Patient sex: M
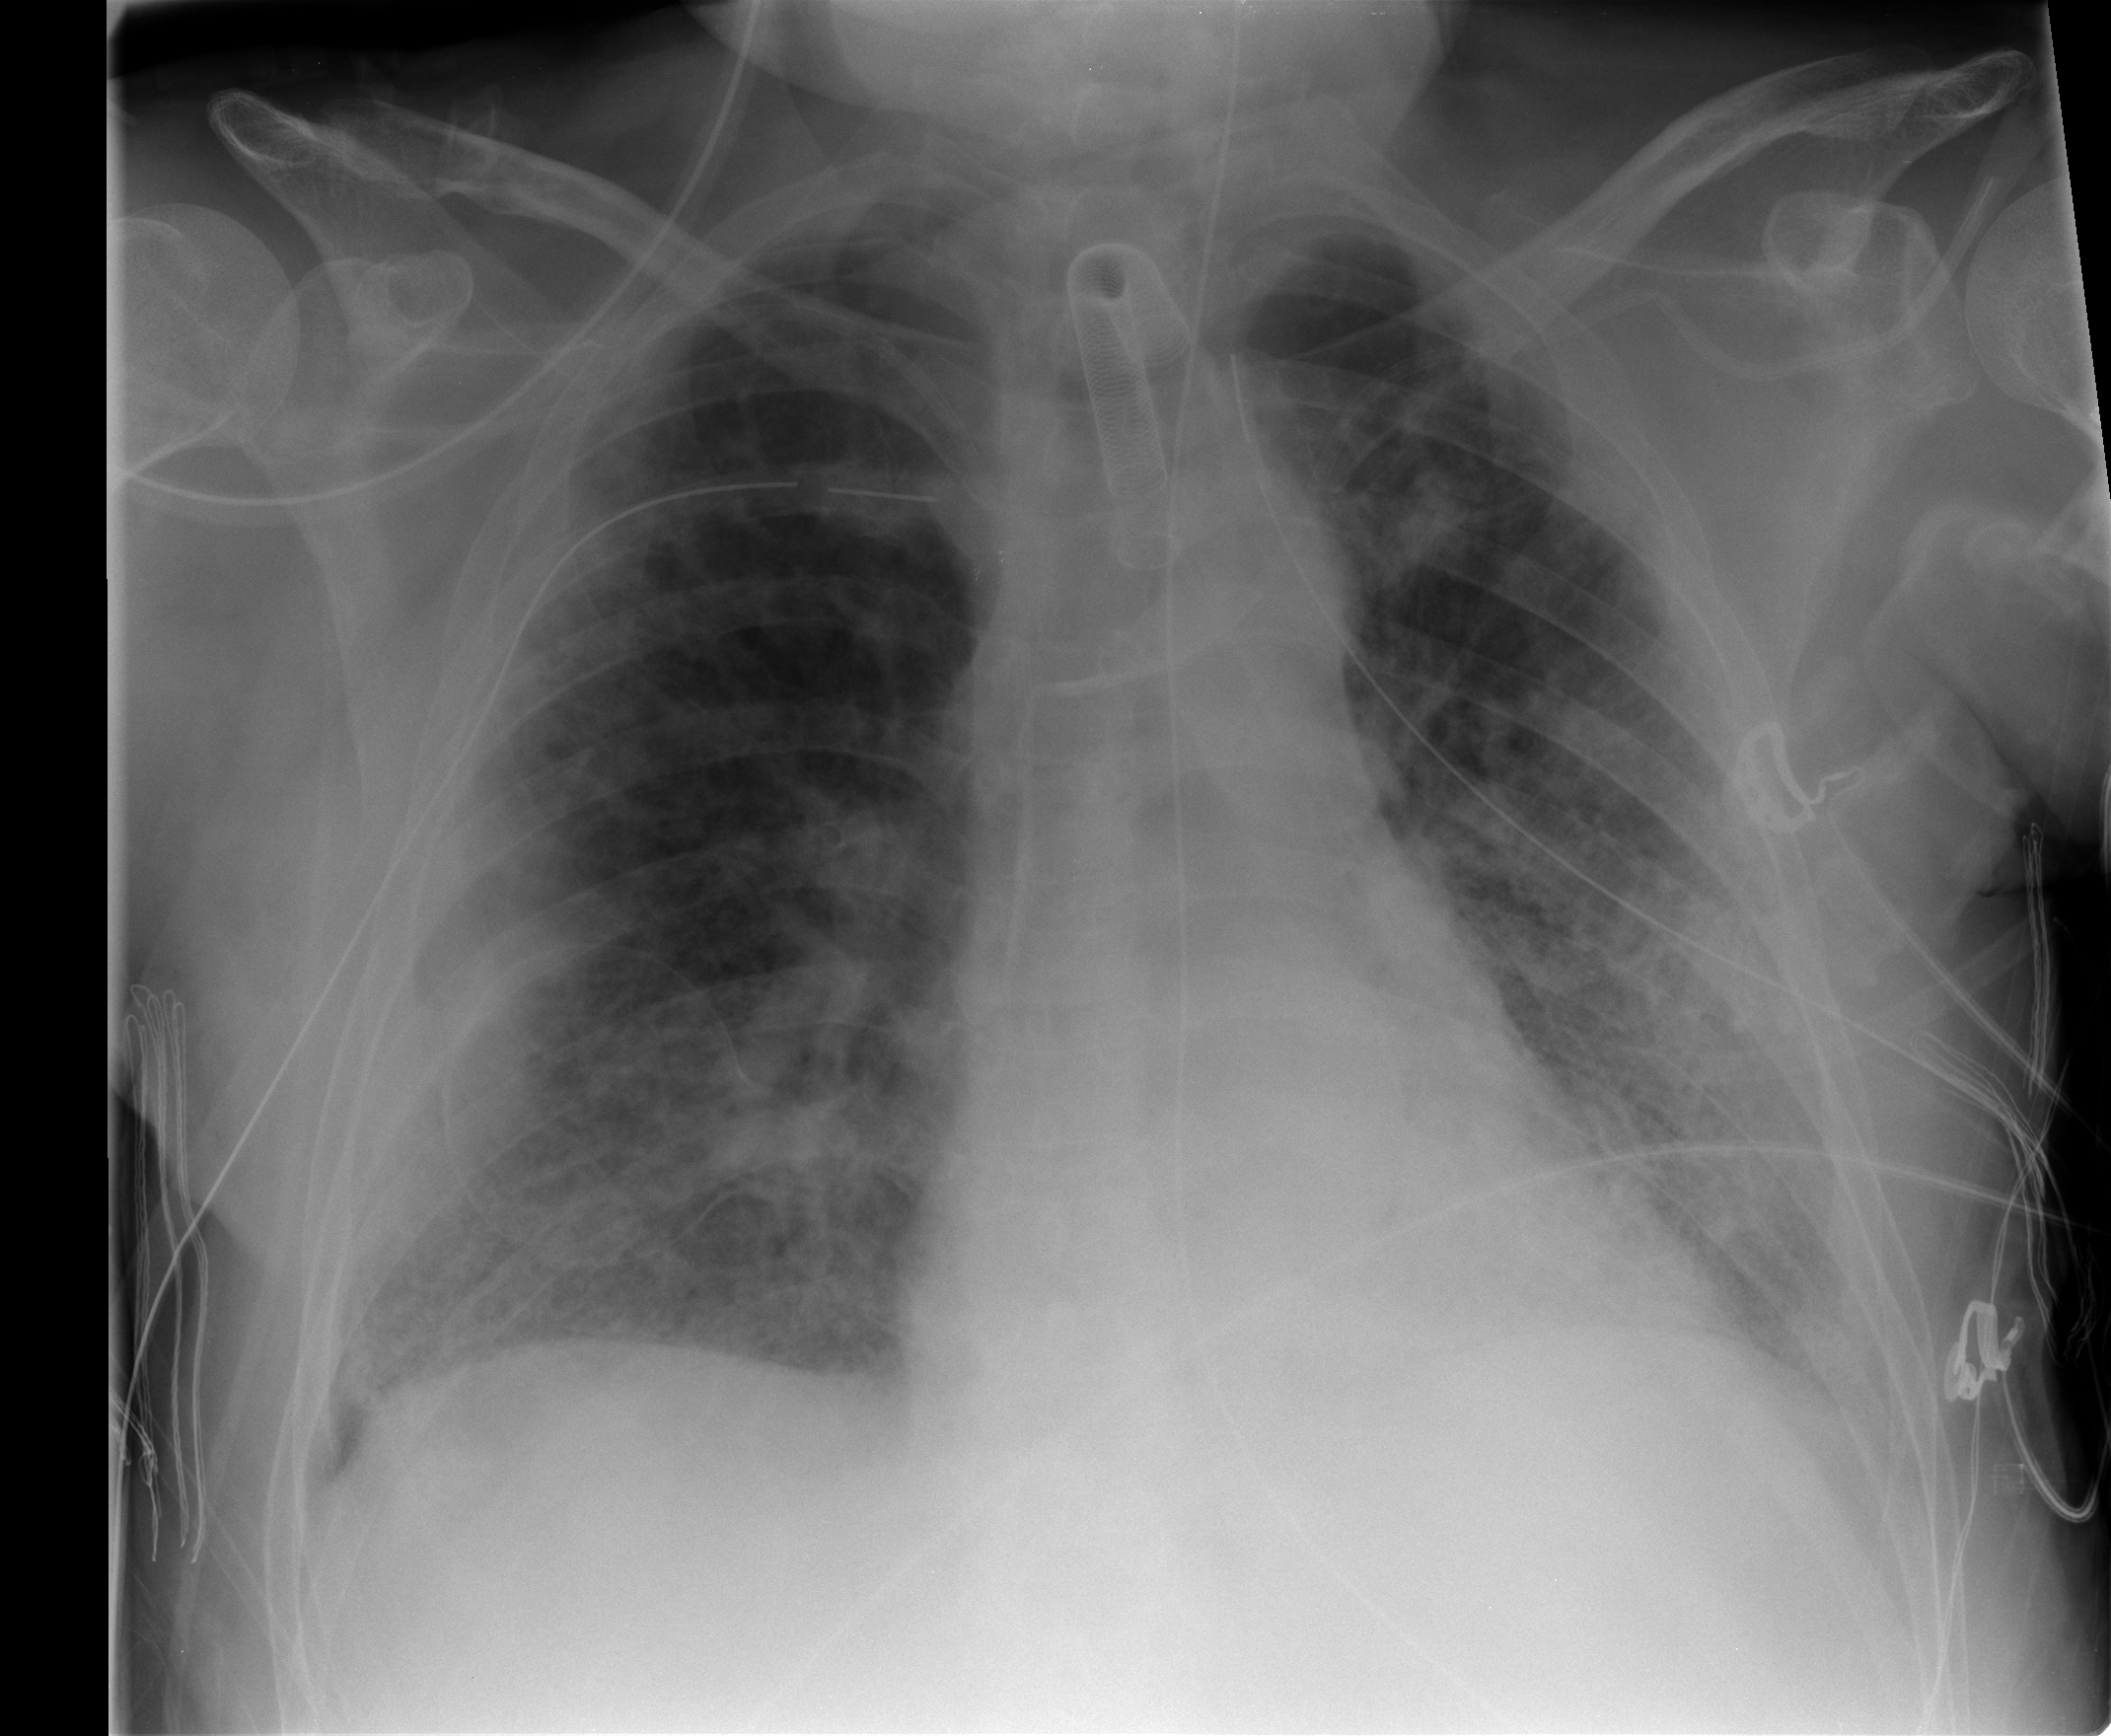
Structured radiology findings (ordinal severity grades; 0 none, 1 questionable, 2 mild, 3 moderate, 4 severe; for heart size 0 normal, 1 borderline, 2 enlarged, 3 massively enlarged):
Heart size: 0
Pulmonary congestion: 2
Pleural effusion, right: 1
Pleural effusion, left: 1
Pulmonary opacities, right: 3
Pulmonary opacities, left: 3
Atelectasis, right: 2
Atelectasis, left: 2